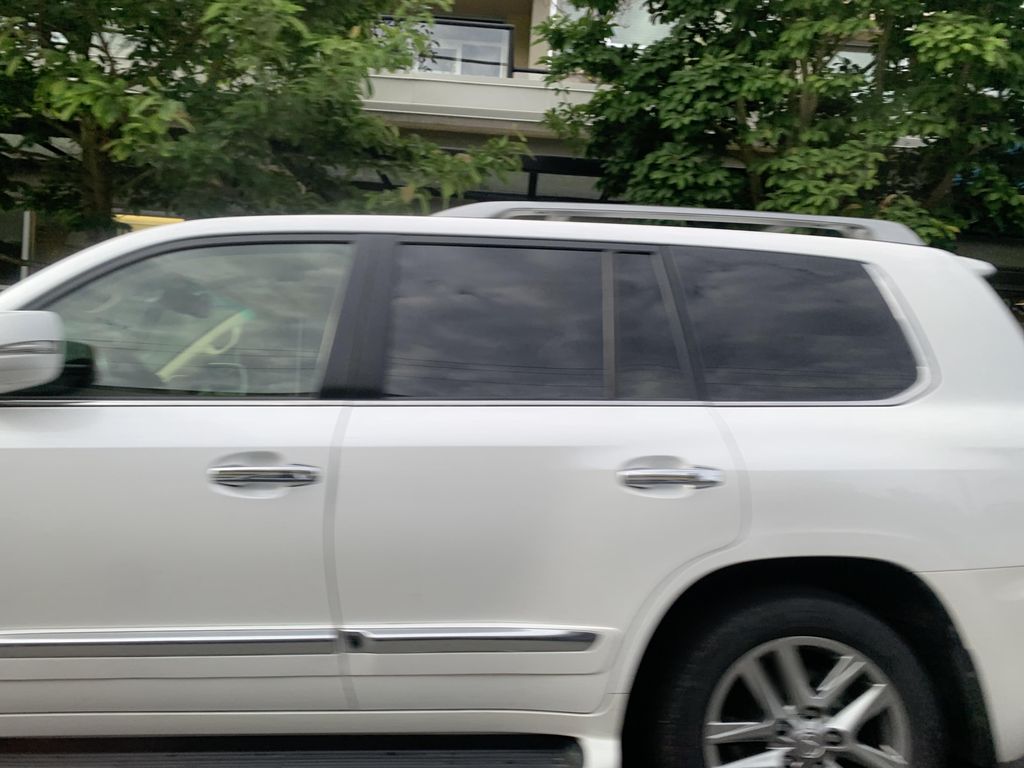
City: victoria